Field crop: maize
Growth stage: 2
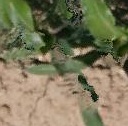
Species: maize